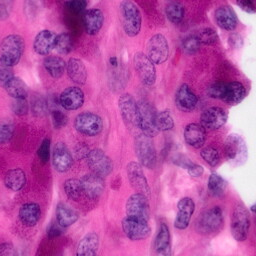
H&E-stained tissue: Pancreatic